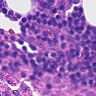
Metastatic tissue present: no